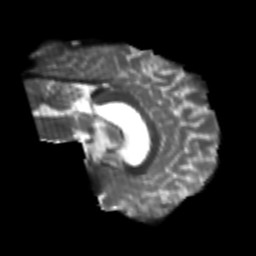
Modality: T2w
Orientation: sagittal
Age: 22
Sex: male
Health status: healthy
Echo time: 0.074 s